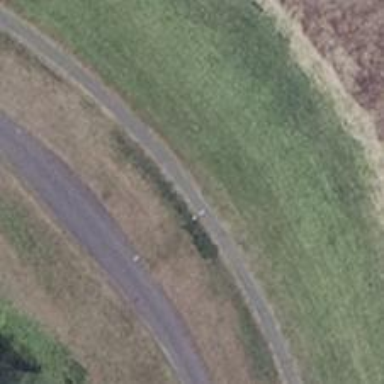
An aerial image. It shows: Asphalt path on dyke embankment.